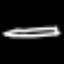
Label: pencil